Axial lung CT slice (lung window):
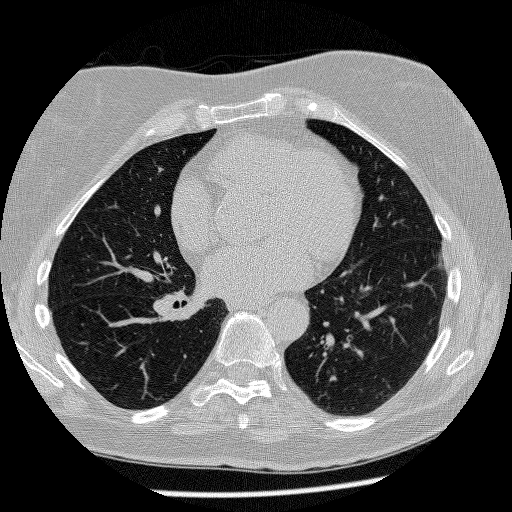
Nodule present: no